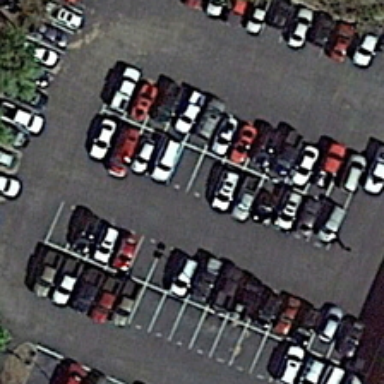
Many cars are parked in a parking lot near some green trees .